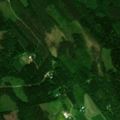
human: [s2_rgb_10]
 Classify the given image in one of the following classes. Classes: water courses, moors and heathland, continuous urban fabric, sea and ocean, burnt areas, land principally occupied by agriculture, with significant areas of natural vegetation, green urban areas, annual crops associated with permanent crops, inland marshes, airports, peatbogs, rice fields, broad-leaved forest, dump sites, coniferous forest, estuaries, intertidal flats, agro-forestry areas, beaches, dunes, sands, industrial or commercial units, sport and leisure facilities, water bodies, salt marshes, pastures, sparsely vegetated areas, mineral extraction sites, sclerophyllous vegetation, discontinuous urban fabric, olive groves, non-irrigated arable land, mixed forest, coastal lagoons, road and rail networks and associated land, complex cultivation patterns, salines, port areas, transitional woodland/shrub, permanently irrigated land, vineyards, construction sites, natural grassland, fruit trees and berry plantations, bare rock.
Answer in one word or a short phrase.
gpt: land principally occupied by agriculture, with significant areas of natural vegetation, coniferous forest, mixed forest